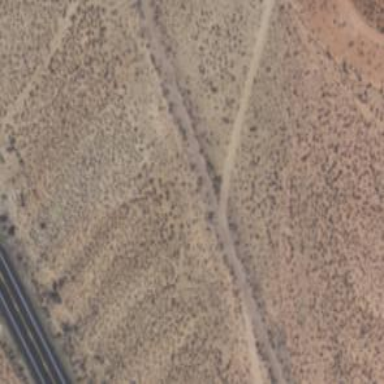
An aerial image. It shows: Well-maintained track road with grade 1 tracktype.